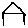
Label: house